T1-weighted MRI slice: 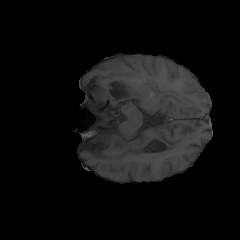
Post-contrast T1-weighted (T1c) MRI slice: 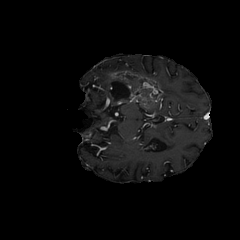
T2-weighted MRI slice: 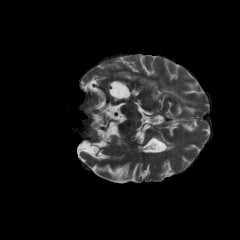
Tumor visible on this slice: yes